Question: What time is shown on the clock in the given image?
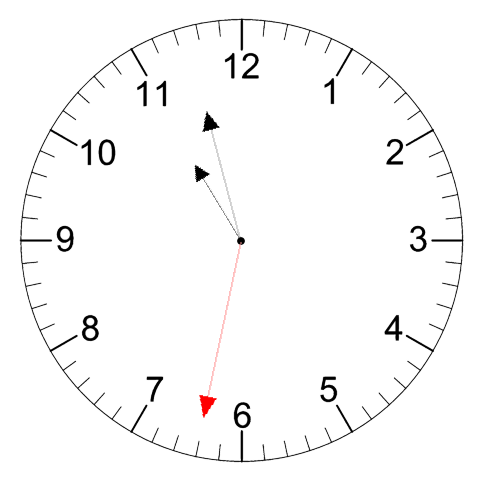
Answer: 10:57:32